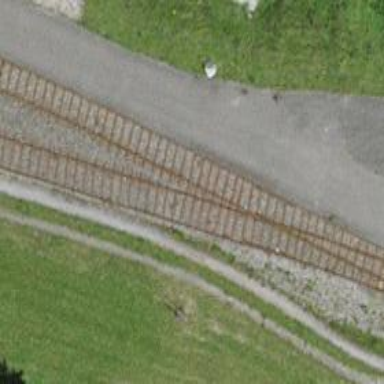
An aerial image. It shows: Single-track railway spur.